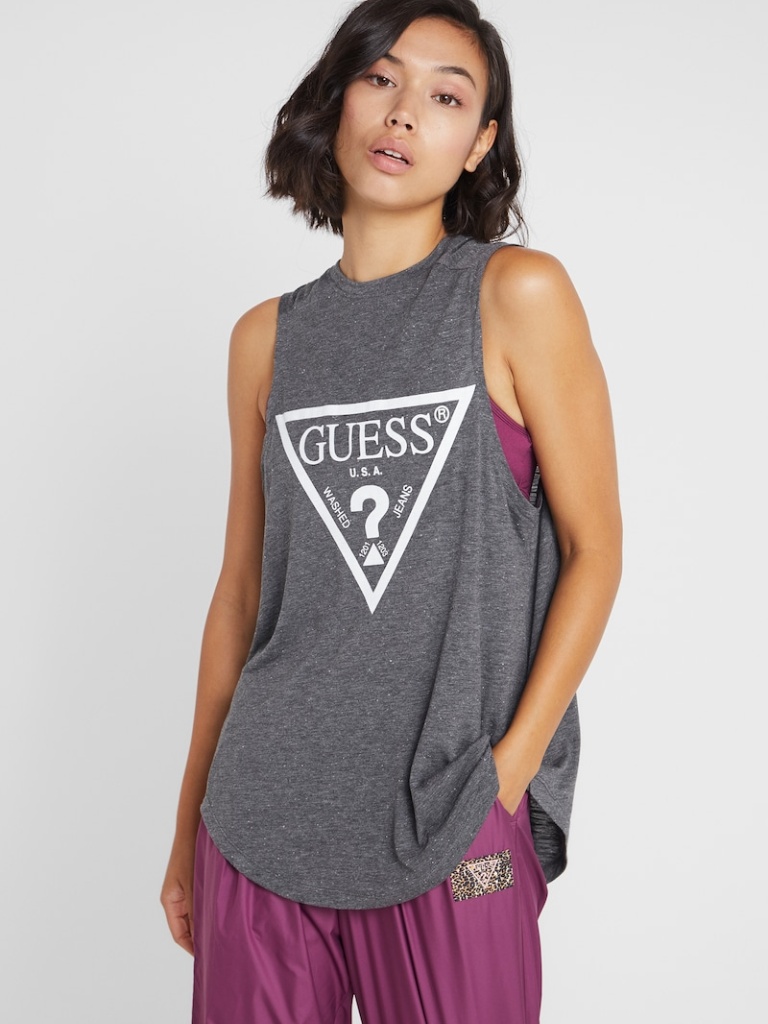
cotton loose sleeveless hip length Untucked crew tank